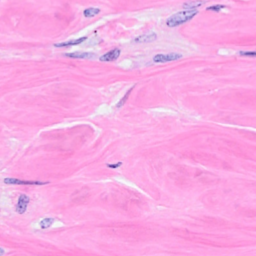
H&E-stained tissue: Breast